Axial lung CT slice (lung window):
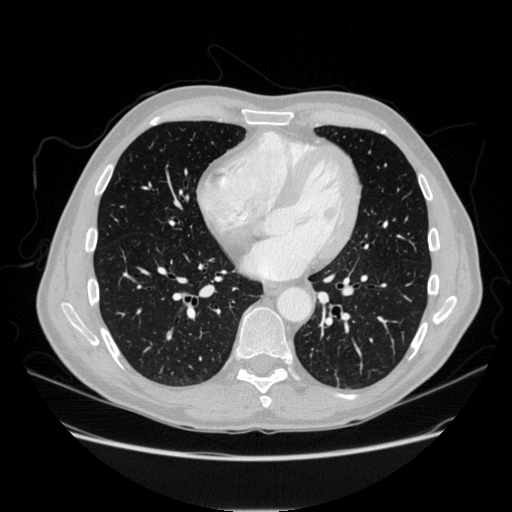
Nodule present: no